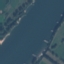
Land use / land cover: River